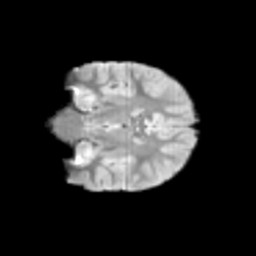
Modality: T2w
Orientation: coronal
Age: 9
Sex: female
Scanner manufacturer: siemens
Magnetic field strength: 3 T
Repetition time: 3.8 s
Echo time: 0.07 s